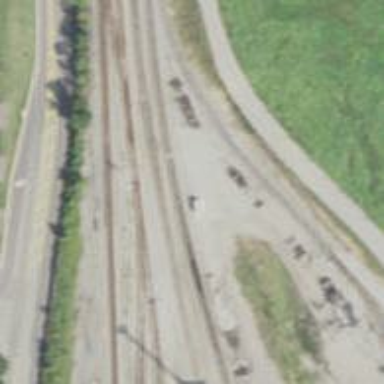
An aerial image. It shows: Railway spur service.